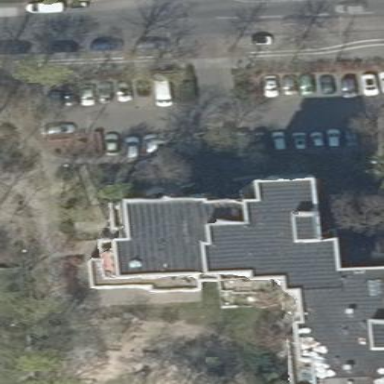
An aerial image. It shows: Apartment building with flat roof.